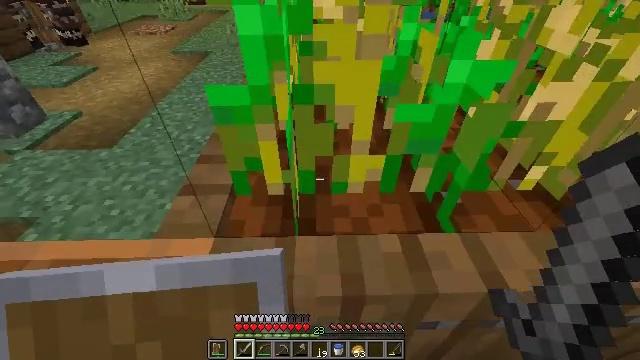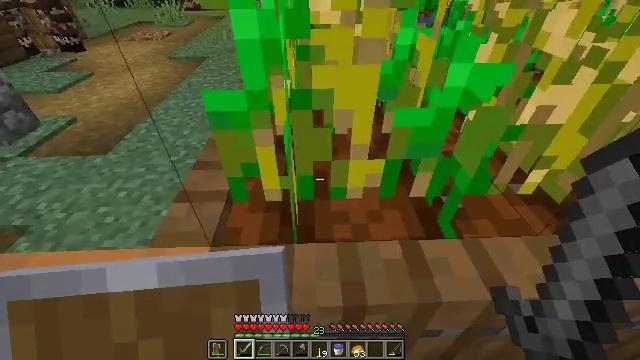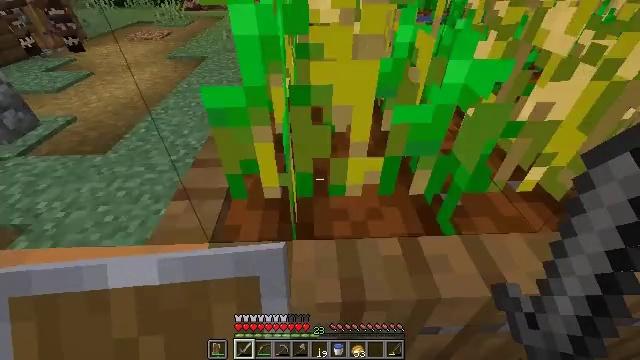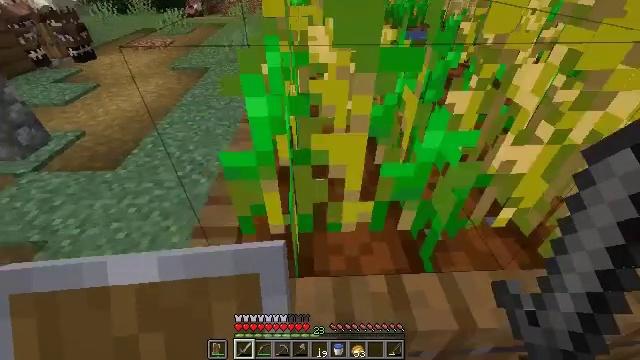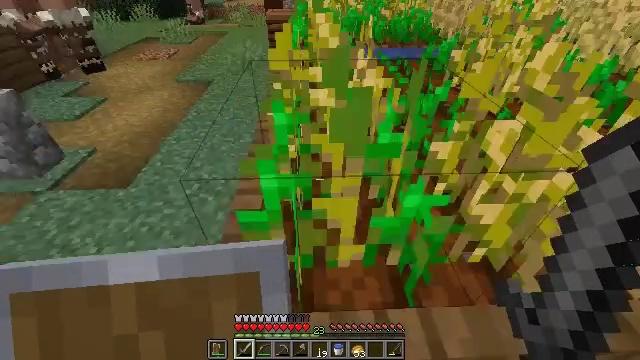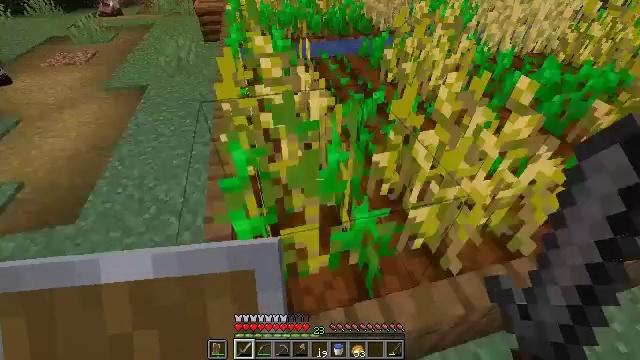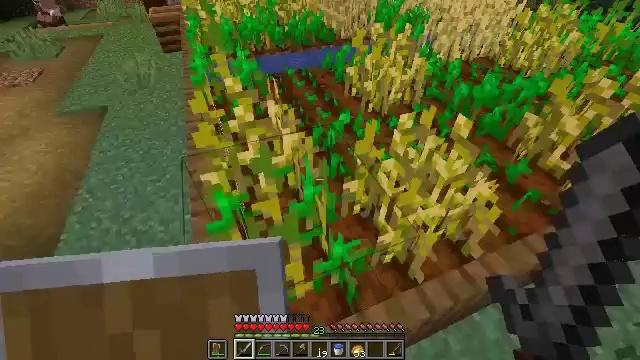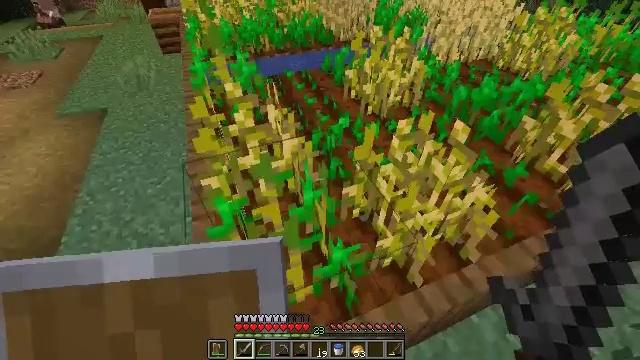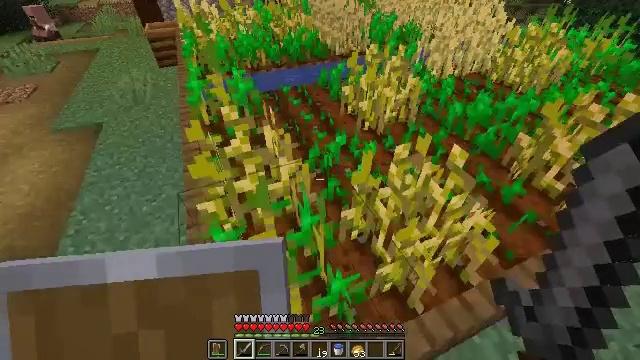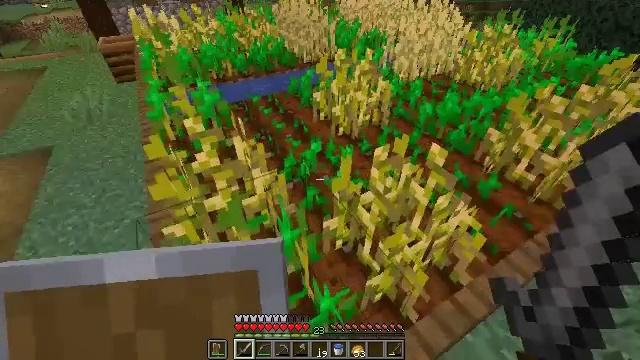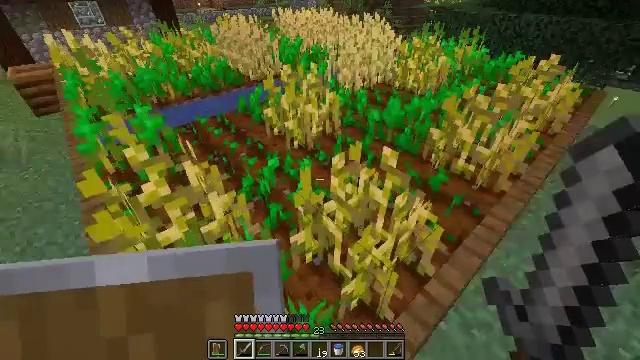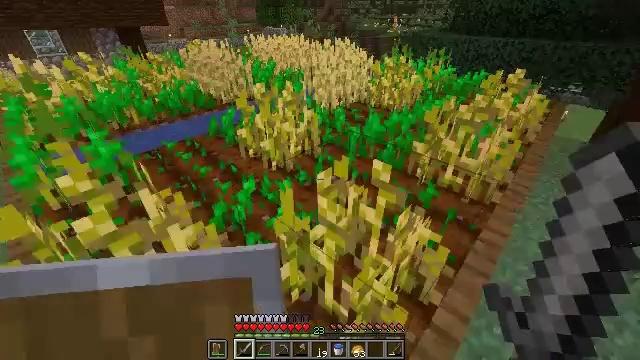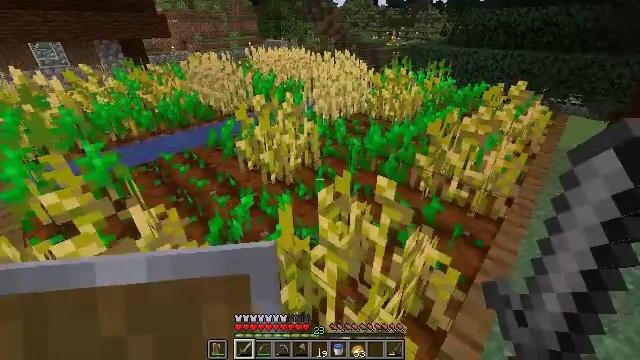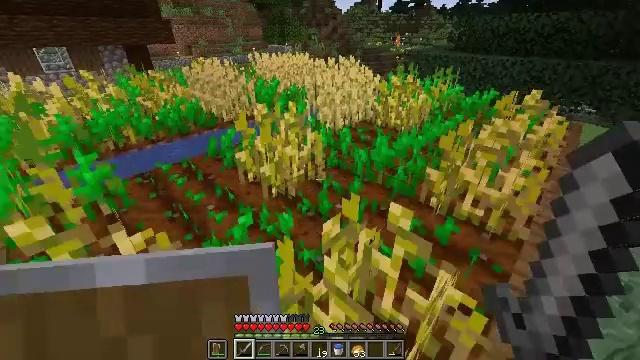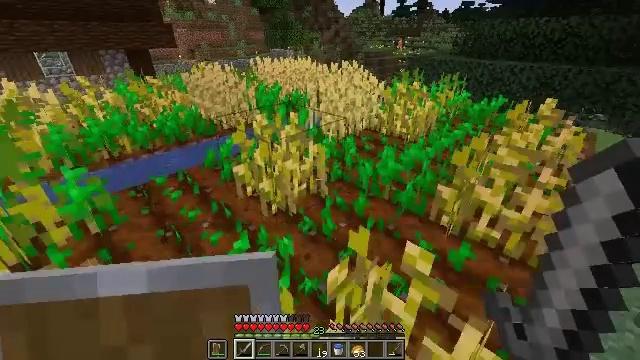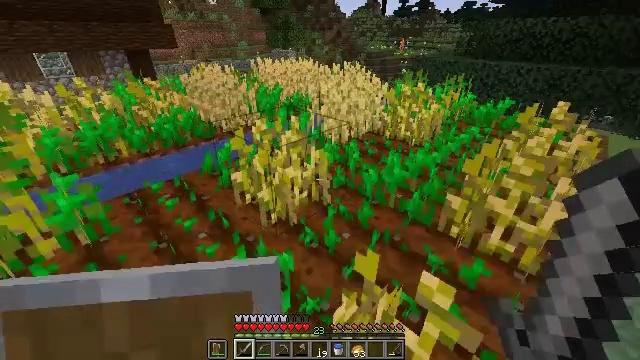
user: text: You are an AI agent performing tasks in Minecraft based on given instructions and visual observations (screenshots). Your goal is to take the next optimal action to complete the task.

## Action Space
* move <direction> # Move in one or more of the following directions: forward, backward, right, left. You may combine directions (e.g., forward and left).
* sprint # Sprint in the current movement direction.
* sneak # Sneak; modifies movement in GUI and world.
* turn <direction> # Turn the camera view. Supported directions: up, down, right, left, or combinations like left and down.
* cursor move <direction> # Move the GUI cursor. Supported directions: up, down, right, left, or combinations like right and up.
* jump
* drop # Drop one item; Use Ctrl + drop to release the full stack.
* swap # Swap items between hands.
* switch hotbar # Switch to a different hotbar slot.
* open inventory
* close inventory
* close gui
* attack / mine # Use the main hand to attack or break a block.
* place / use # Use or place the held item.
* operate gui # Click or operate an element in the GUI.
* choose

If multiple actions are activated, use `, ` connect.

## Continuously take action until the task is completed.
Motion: motion action
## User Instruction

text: Harvest wheat from the field.
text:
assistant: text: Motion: move forward
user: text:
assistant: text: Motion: move forward
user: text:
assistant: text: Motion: move forward, jump
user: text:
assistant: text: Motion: move forward, jump
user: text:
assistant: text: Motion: move forward, turn right and down, jump
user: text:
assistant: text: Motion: move forward, turn right and down
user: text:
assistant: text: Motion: move forward
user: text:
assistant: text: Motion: move forward, turn up
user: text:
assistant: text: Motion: move forward, turn right and up
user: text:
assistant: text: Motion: move forward, turn right and up
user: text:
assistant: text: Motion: move forward, turn right and up
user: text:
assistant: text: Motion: move forward, turn up
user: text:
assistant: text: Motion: move forward, turn up
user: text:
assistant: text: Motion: move forward
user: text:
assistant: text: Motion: move forward
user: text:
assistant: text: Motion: move forward
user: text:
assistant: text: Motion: move forward
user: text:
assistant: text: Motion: move forward
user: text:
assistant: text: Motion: move forward, turn right and up
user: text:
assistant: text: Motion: move forward, turn right and up
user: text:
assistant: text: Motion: move forward
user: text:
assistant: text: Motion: move forward
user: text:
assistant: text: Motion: move forward
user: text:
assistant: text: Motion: move forward, turn left and down
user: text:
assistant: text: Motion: move forward and move right, turn left and down
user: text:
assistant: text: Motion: move forward, turn left and down
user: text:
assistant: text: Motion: move forward, turn left and down
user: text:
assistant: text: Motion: move forward, turn down
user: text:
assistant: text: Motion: move forward, turn down
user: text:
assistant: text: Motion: turn down